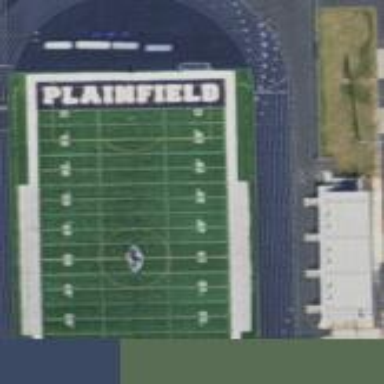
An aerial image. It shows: American football pitch with artificial turf.